Question: '''
from bs4 import BeautifulSoup
import requests
url = 'https://www.flipkart.com'
data = {
'q': 'laptops'
}
html_code = requests.post(url, data=data).text
soup = BeautifulSoup(html_code, 'lxml')
titles = soup.findAll('div', class_='_3wU53n')
for title in titles:
print(title, end='
')
'''

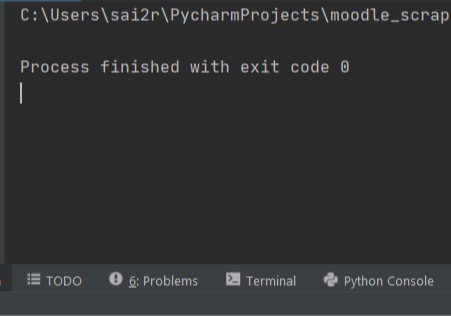
Answer: you can try this code
'''
import requests
from bs4 import BeautifulSoup
to_search = 'laptops'
url = 'https://www.flipkart.com/search?q=
{}&otracker=search&otracker1=search&marketplace=FLIPKART&as-
show=on&as=off'.format(to_search)
html_code = requests.get(url).text
soup = BeautifulSoup(html_code, 'lxml')
titles = soup.findAll('div', class_='_3wU53n')
for title in titles:
print(title, end='
')
'''